RGB frame:
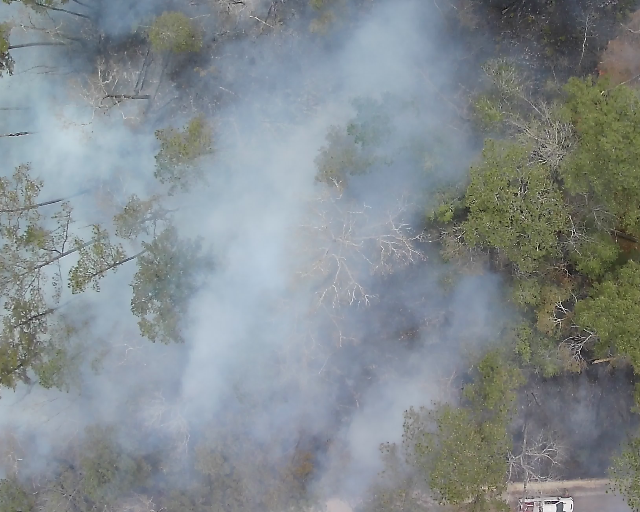
Thermal frame:
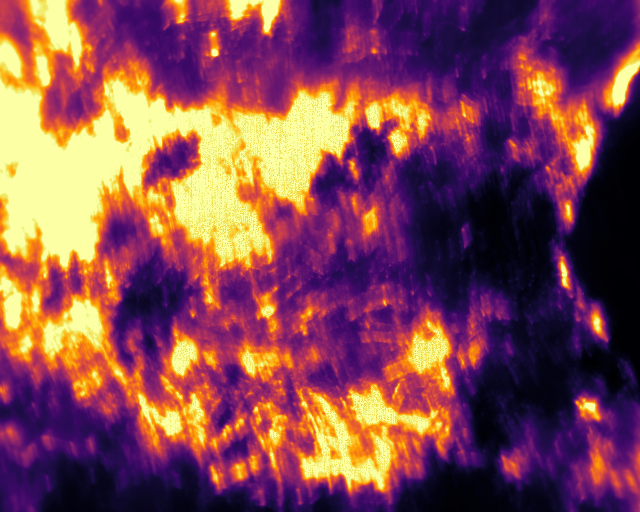
Captured: 2026-02-26 03:08:14
Pixels at or above 80 °C: 172205 (fraction of frame: 0.5255)